Interaction volume radius: 5 \u00c5
Interaction volume height: 20 \u00c5
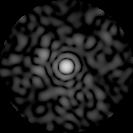
Disorder parameter: 0.856